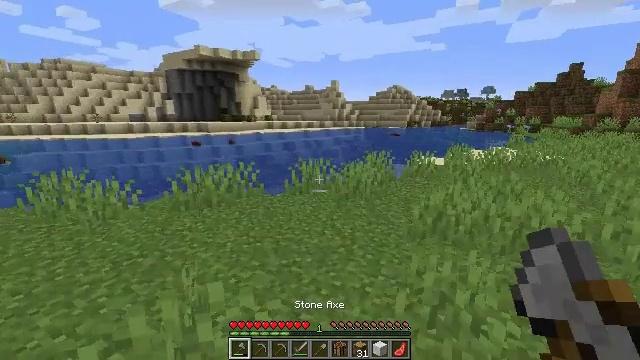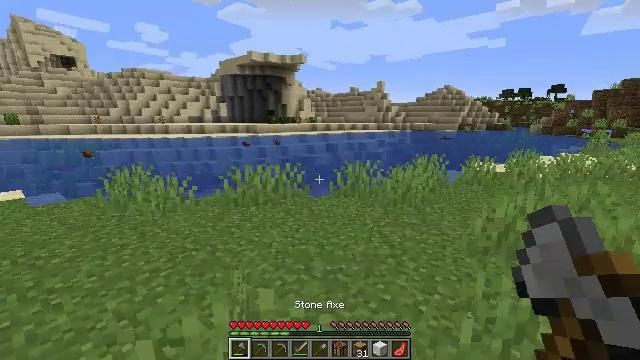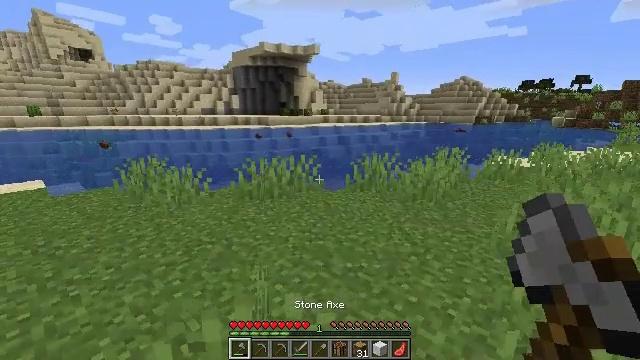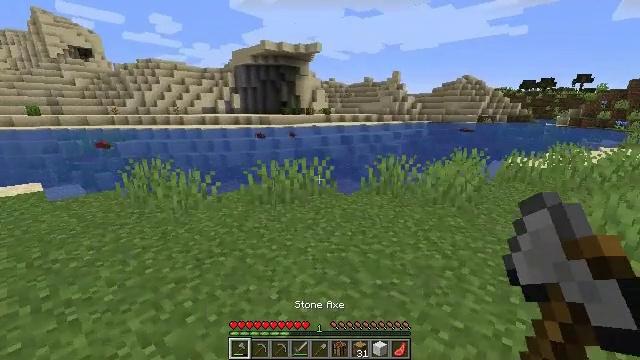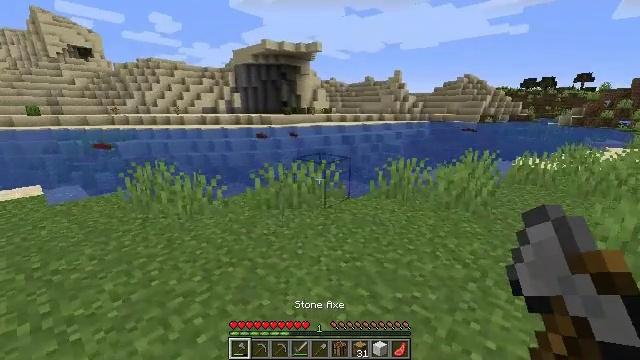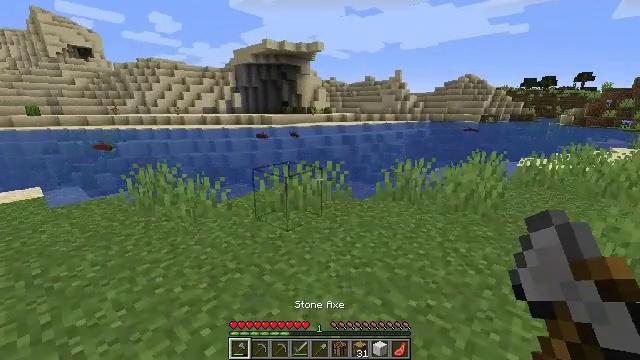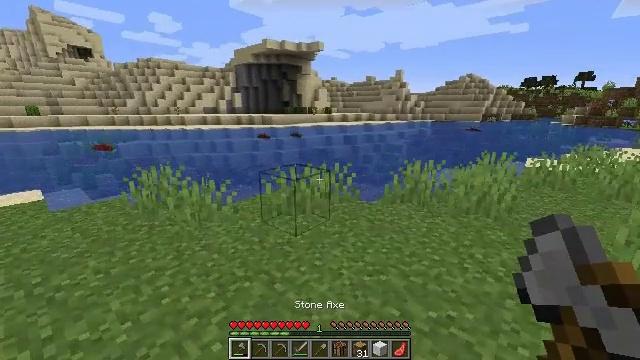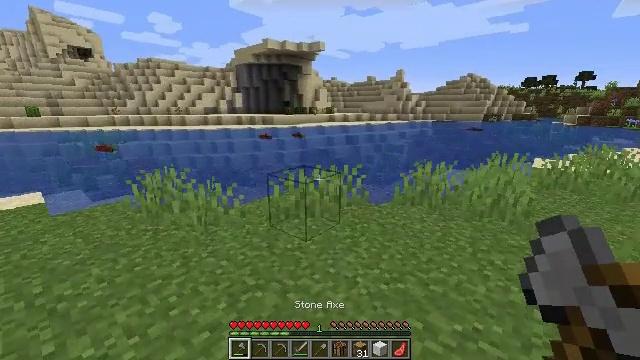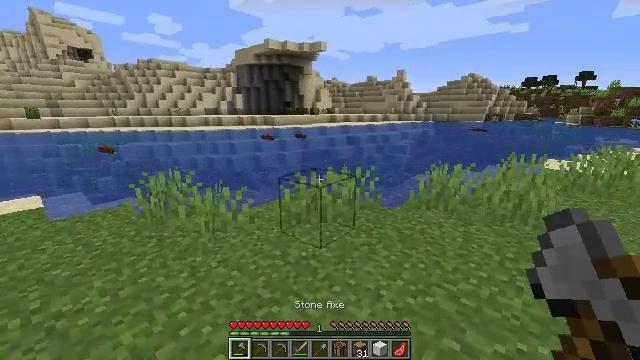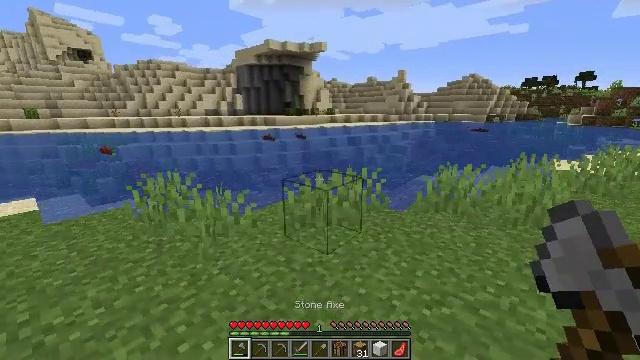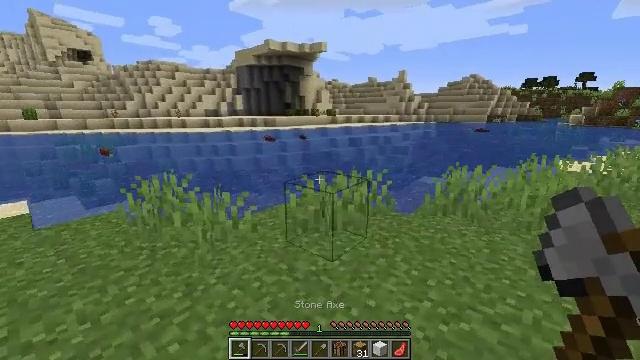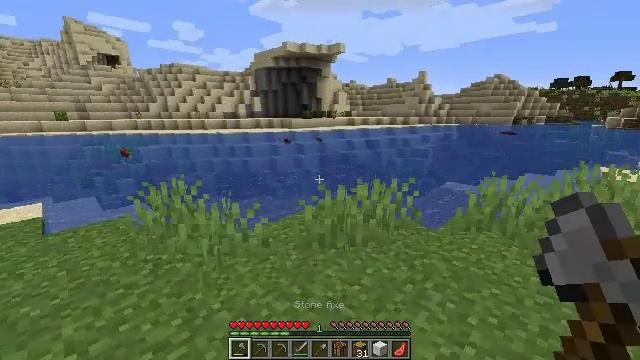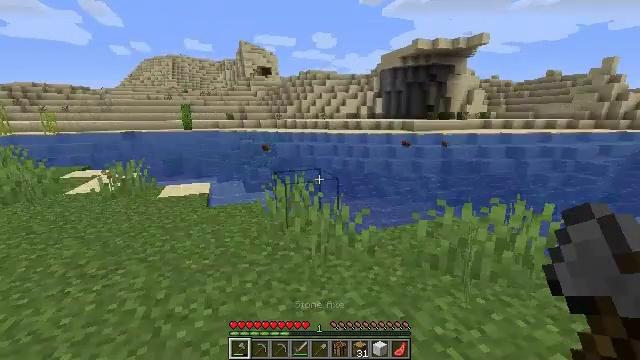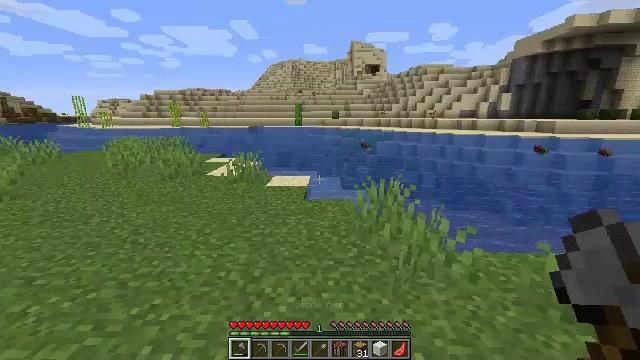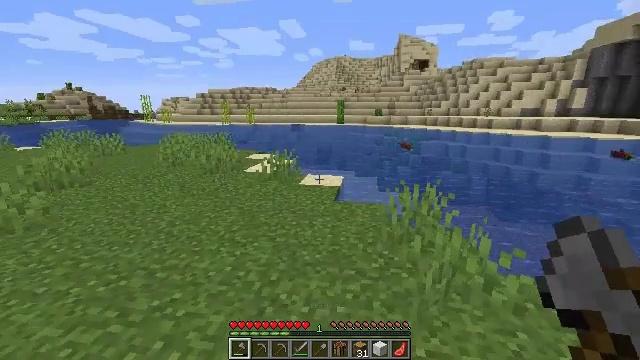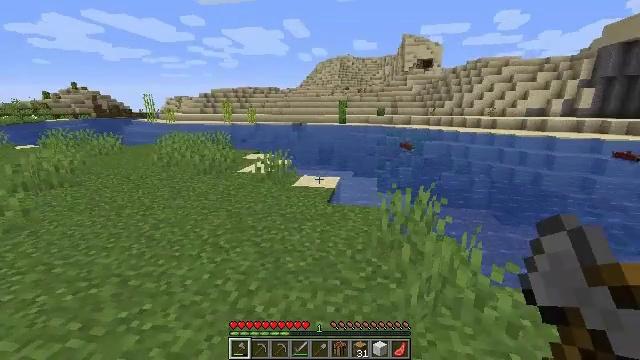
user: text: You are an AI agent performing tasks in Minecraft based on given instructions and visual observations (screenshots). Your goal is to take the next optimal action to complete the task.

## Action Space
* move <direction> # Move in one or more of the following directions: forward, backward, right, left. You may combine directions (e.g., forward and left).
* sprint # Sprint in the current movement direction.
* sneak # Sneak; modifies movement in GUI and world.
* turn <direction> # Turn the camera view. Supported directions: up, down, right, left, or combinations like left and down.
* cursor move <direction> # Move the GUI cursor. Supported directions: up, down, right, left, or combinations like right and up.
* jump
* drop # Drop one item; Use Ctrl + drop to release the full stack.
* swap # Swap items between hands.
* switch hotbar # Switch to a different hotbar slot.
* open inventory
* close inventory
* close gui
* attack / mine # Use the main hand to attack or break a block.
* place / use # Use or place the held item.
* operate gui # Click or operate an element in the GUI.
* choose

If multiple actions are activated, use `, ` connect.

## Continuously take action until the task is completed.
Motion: motion action
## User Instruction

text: Kill the salmon.
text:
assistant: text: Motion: move forward and move left, turn left
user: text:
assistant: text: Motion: move forward and move left, turn left and down
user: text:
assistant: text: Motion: move forward and move left
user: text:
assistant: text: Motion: move forward and move left
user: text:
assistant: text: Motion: move forward and move left
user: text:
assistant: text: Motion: move forward and move left
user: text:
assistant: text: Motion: move forward and move left
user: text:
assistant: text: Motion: move forward
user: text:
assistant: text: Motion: move forward
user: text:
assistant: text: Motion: move forward
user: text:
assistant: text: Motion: move forward, turn left
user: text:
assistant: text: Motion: move forward, turn left
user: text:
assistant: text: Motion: move forward and move right, turn left
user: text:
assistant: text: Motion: move forward and move right, turn left
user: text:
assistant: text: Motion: move forward and move right
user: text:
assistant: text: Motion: move forward and move right, turn left
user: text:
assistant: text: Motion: move forward and move right, turn left
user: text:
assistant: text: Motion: move forward and move right, turn left
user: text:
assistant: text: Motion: move forward and move right, turn left and up
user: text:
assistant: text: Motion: move forward and move right
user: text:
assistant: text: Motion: move forward and move right
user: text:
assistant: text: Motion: move forward and move right
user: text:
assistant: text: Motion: move forward and move right, turn down
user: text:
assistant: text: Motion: move forward and move right, turn down
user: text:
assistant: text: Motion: move forward and move right, turn right and down
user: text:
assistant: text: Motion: move forward and move right, turn right and down
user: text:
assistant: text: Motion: move forward and move right, turn right and down
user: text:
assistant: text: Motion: move forward, turn right
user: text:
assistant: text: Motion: move forward
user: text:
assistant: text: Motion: move forward